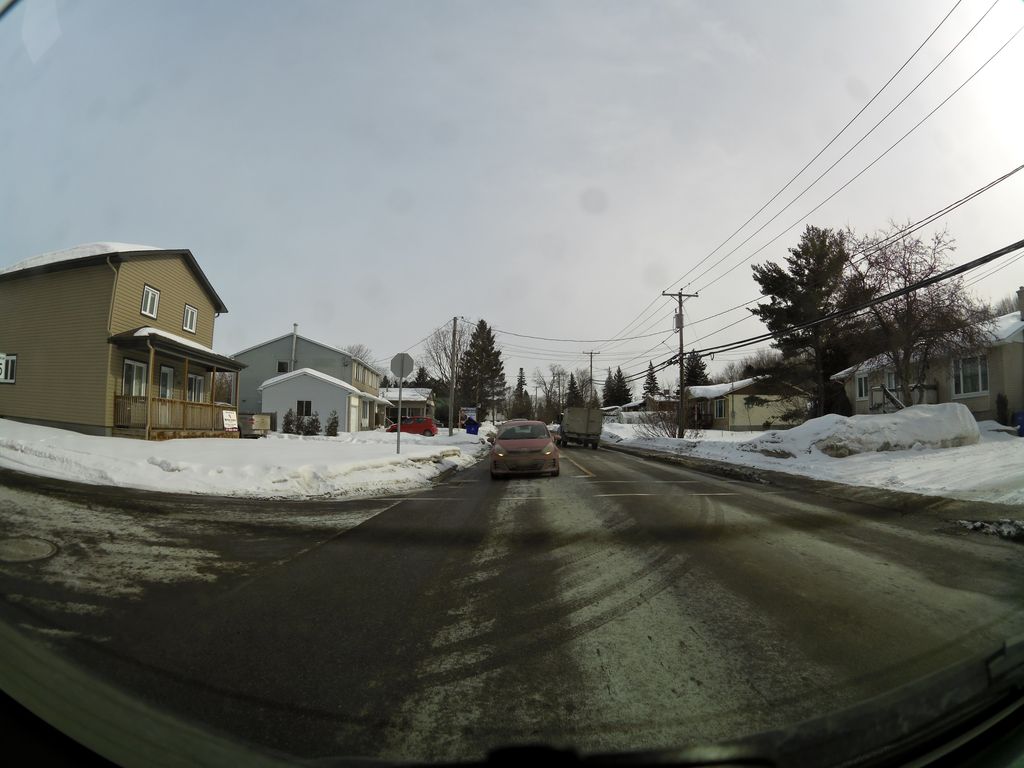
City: ottawa-gatineau